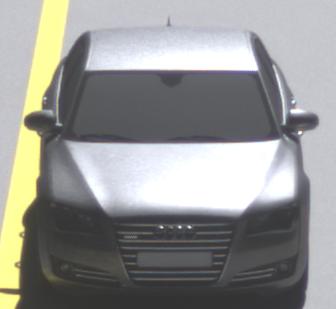
Make: Audi
Model: A8 D4
Model produced from: 2009
Model produced until: 2017
Doors: 4
Color: gray
Road condition: dry road
Daytime: midday
Contrast: high contrast